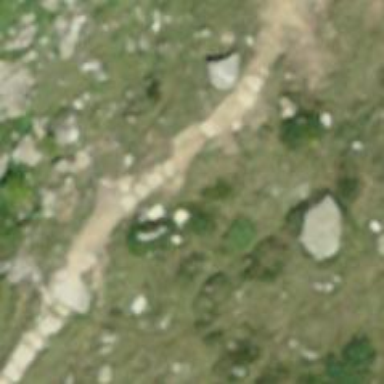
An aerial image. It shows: Rocky path.